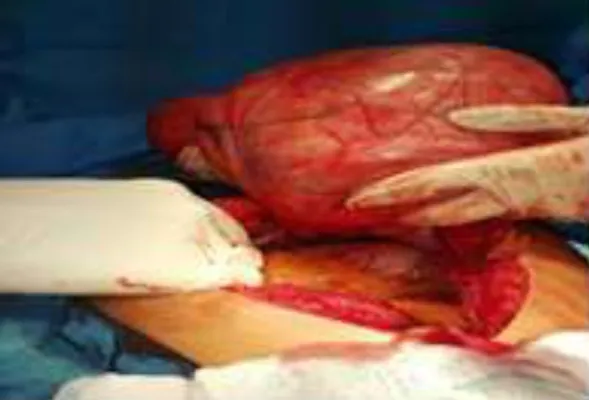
Image during surgery when mass is removed.
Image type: medical_photograph (other_medical_photograph)